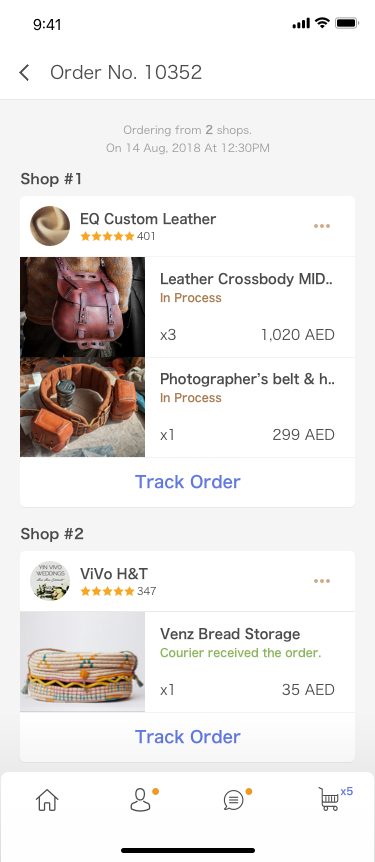
Text in this UI design:
Track Order
Venz Bread Storage
x1
35 AED
Courier received the order.
ViVo H&T
347
Shop #2
Track Order
Photographer’s belt & h..
x1
299 AED
In Process
Leather Crossbody MID..
x3
1,020 AED
In Process
EQ Custom Leather
401
Shop #1
On 14 Aug, 2018 At 12:30PM
Ordering from 2 shops.
Order No. 10352